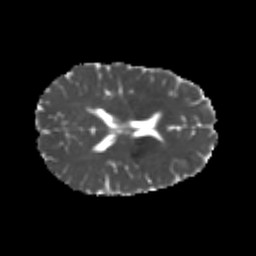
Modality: MD
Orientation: axial
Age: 22
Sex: female
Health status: healthy
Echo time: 0.074 s